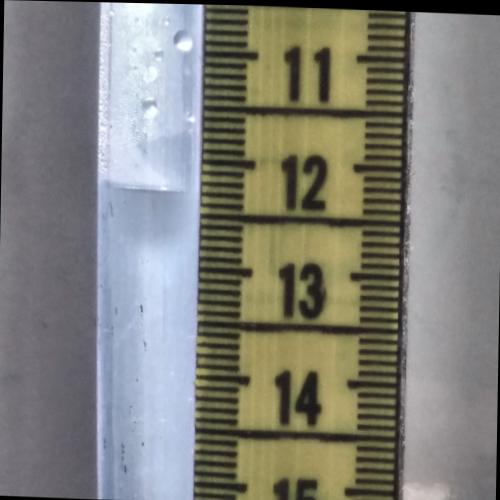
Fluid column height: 12.3 cm